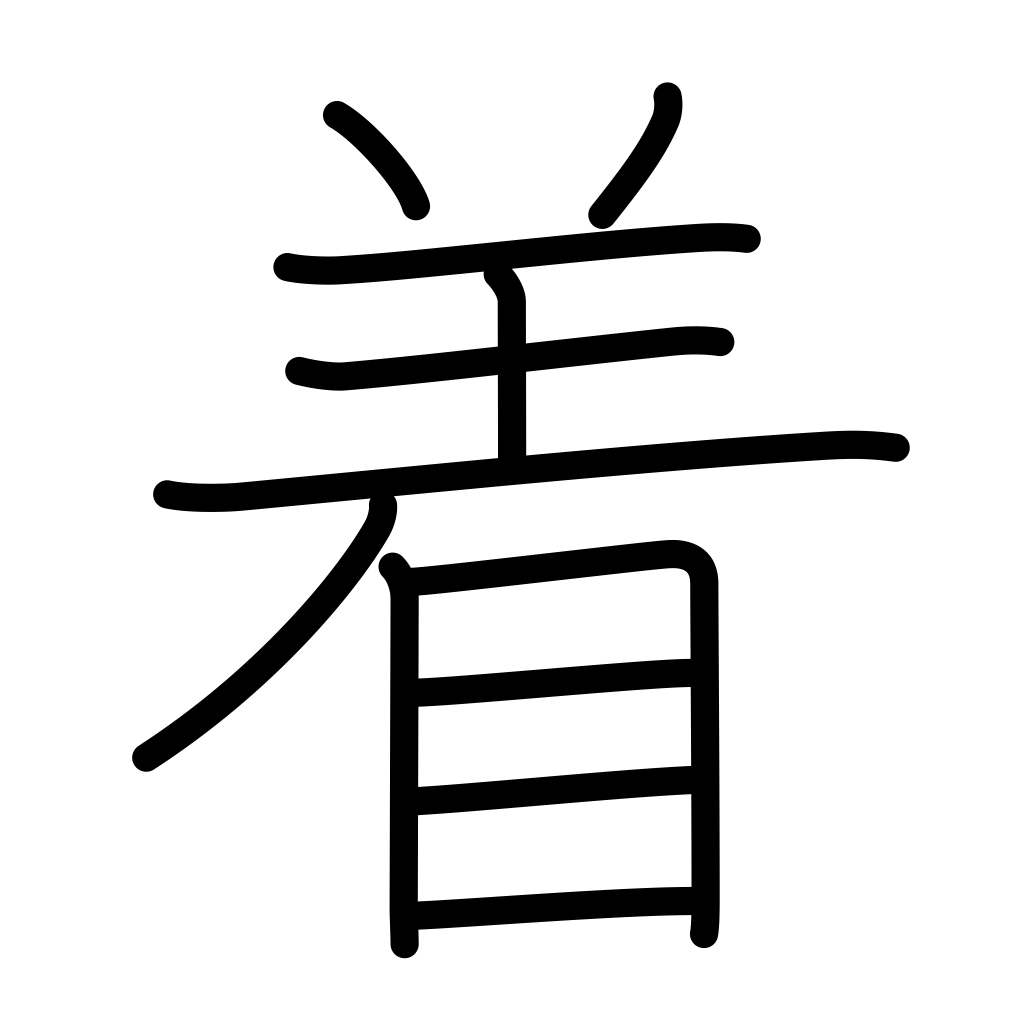
Meaning: don, arrive, wear, counter for suits of clothing